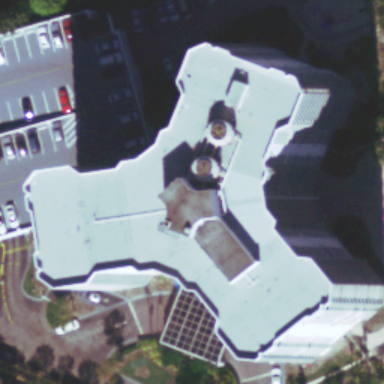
There is a triangular building with sky blue roofs .